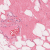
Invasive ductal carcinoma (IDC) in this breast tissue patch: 0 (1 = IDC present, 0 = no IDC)